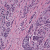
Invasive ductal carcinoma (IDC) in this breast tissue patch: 1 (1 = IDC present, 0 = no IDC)